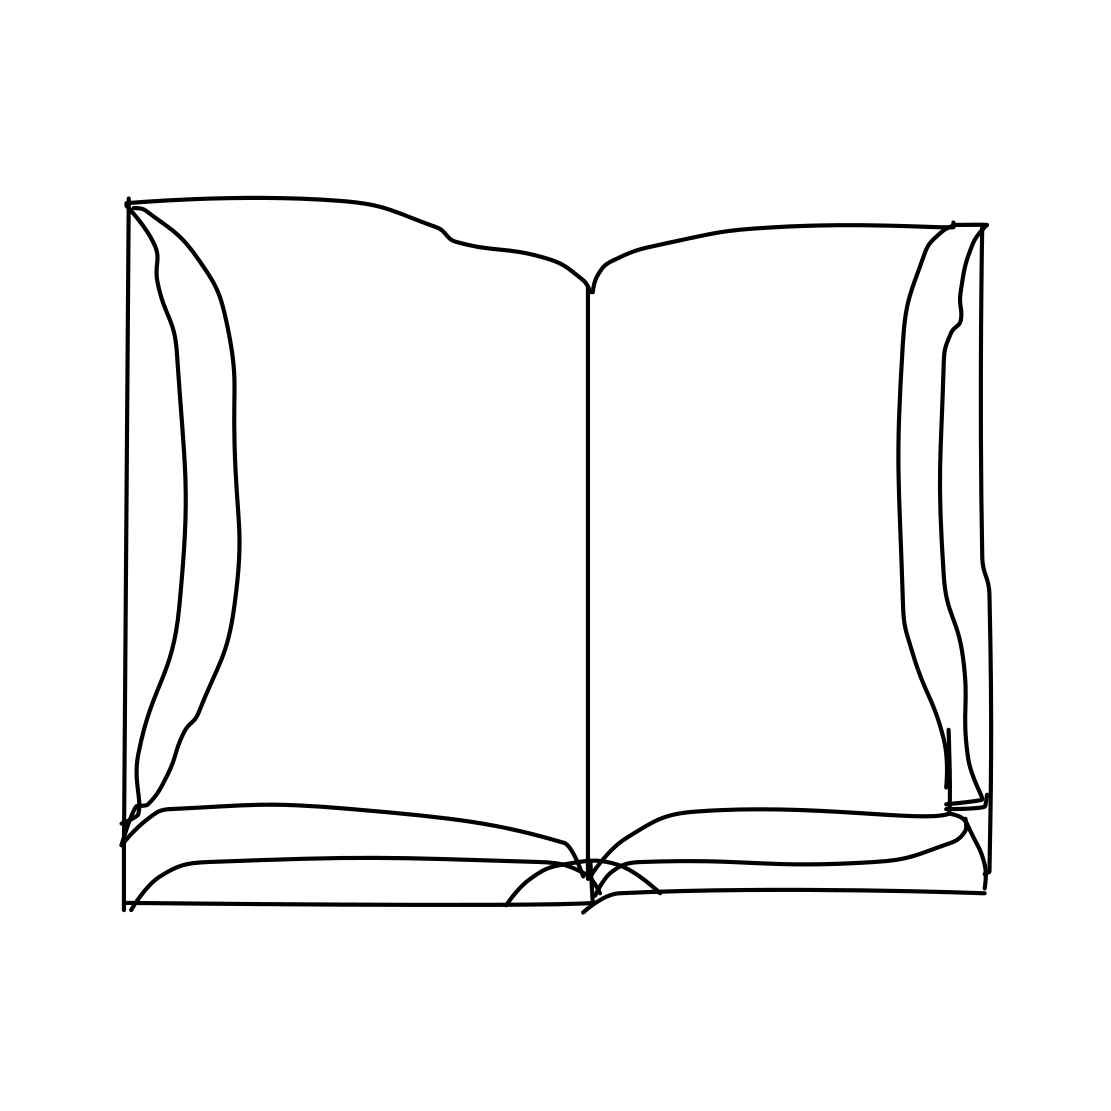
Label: book